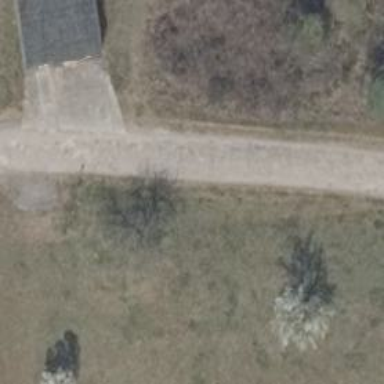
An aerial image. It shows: Paved service road.